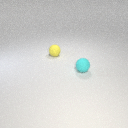
small cyan rubber sphere to the right of small yellow rubber sphere